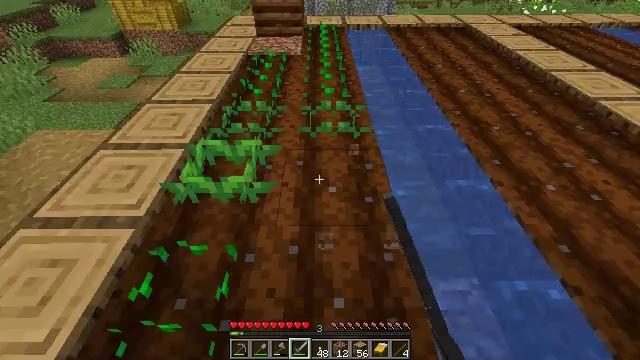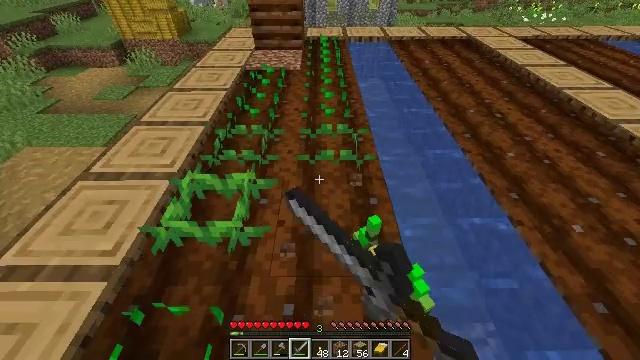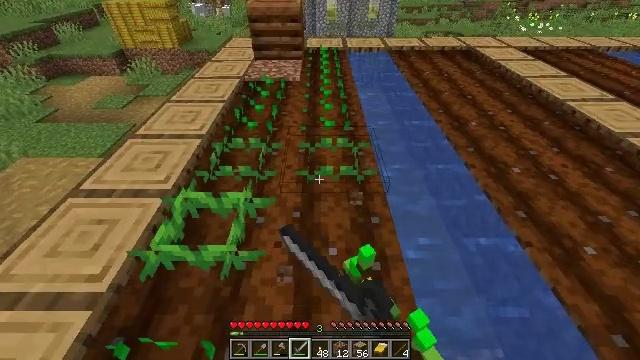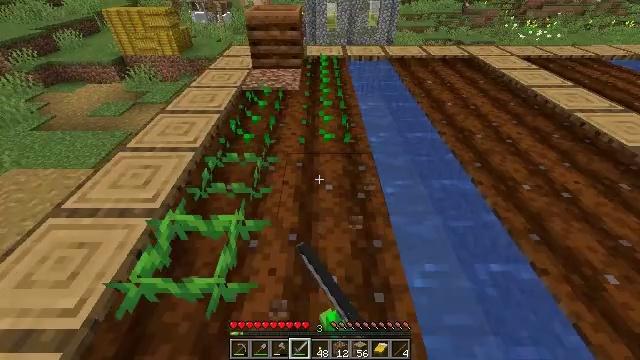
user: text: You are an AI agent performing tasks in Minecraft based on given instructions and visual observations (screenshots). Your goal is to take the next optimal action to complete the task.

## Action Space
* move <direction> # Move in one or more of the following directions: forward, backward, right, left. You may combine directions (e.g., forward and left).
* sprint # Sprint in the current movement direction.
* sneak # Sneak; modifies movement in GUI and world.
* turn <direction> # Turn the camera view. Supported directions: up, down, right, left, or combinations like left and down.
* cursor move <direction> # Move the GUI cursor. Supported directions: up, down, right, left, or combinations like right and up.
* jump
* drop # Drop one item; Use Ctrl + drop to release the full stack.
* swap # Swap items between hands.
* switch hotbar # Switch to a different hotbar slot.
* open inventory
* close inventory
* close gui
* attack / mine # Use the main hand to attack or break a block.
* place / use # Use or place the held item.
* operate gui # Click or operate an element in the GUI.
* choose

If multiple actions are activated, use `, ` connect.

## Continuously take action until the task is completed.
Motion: motion action
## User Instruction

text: Harvest potatoes.
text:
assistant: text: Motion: move forward, turn up, attack / mine
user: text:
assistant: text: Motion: move forward, turn up, attack / mine
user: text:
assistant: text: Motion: move forward, turn up, attack / mine
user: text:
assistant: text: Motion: attack / mine